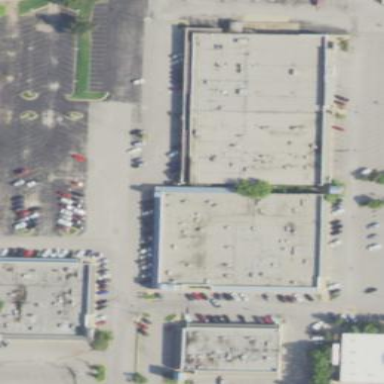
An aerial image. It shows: Retail building.